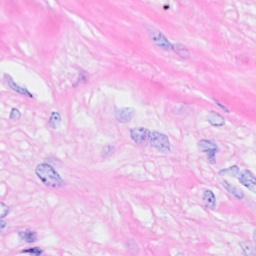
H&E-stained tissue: Breast